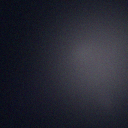
Screen state: off